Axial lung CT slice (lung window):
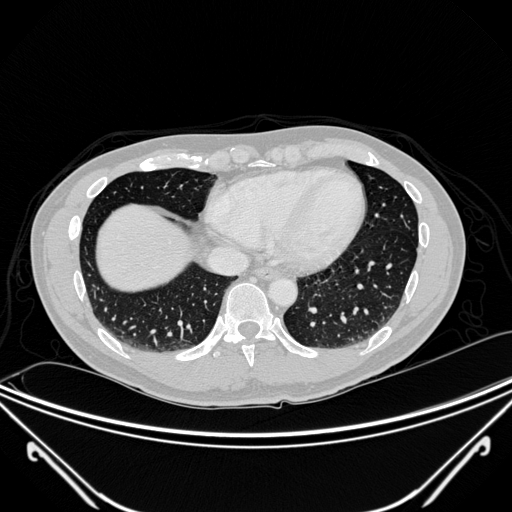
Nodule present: no